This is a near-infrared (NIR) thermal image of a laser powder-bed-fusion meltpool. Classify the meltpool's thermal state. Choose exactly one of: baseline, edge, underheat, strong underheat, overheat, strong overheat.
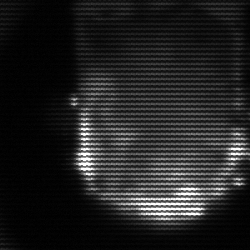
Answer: baseline